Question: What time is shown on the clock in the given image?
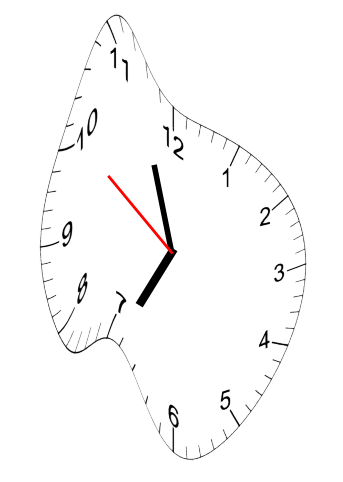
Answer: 06:56:51